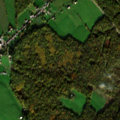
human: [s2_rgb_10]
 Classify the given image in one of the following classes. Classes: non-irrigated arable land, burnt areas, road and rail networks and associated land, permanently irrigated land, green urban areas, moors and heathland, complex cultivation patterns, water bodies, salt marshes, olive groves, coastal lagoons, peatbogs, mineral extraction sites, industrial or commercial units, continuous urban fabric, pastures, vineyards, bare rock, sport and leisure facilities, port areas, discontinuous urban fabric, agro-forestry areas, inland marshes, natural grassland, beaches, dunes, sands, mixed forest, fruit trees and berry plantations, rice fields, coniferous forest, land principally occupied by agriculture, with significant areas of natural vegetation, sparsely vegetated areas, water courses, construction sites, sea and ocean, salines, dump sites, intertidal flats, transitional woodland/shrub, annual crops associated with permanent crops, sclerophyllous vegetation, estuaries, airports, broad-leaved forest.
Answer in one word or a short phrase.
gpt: discontinuous urban fabric, complex cultivation patterns, broad-leaved forest, mixed forest